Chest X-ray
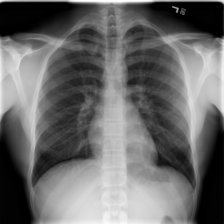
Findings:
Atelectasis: negative
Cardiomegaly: negative
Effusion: negative
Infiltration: negative
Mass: negative
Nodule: negative
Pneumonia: negative
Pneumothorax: negative
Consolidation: negative
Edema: negative
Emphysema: negative
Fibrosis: negative
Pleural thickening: negative
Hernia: negative